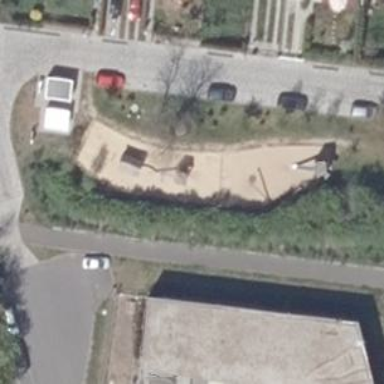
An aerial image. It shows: Playground with various play structures.